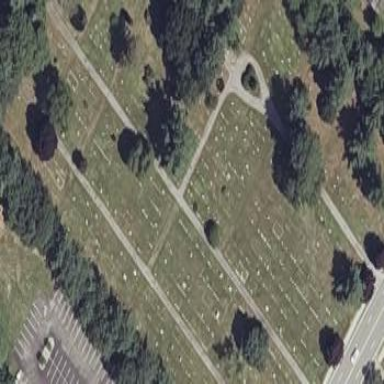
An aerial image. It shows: Graveyard area designated as cemetery.